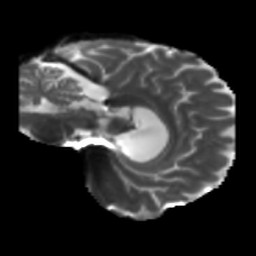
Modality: T2w
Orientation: sagittal
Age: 64
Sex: male
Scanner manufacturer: siemens
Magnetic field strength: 3 T
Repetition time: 5.25 s
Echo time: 0.08 s